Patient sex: M
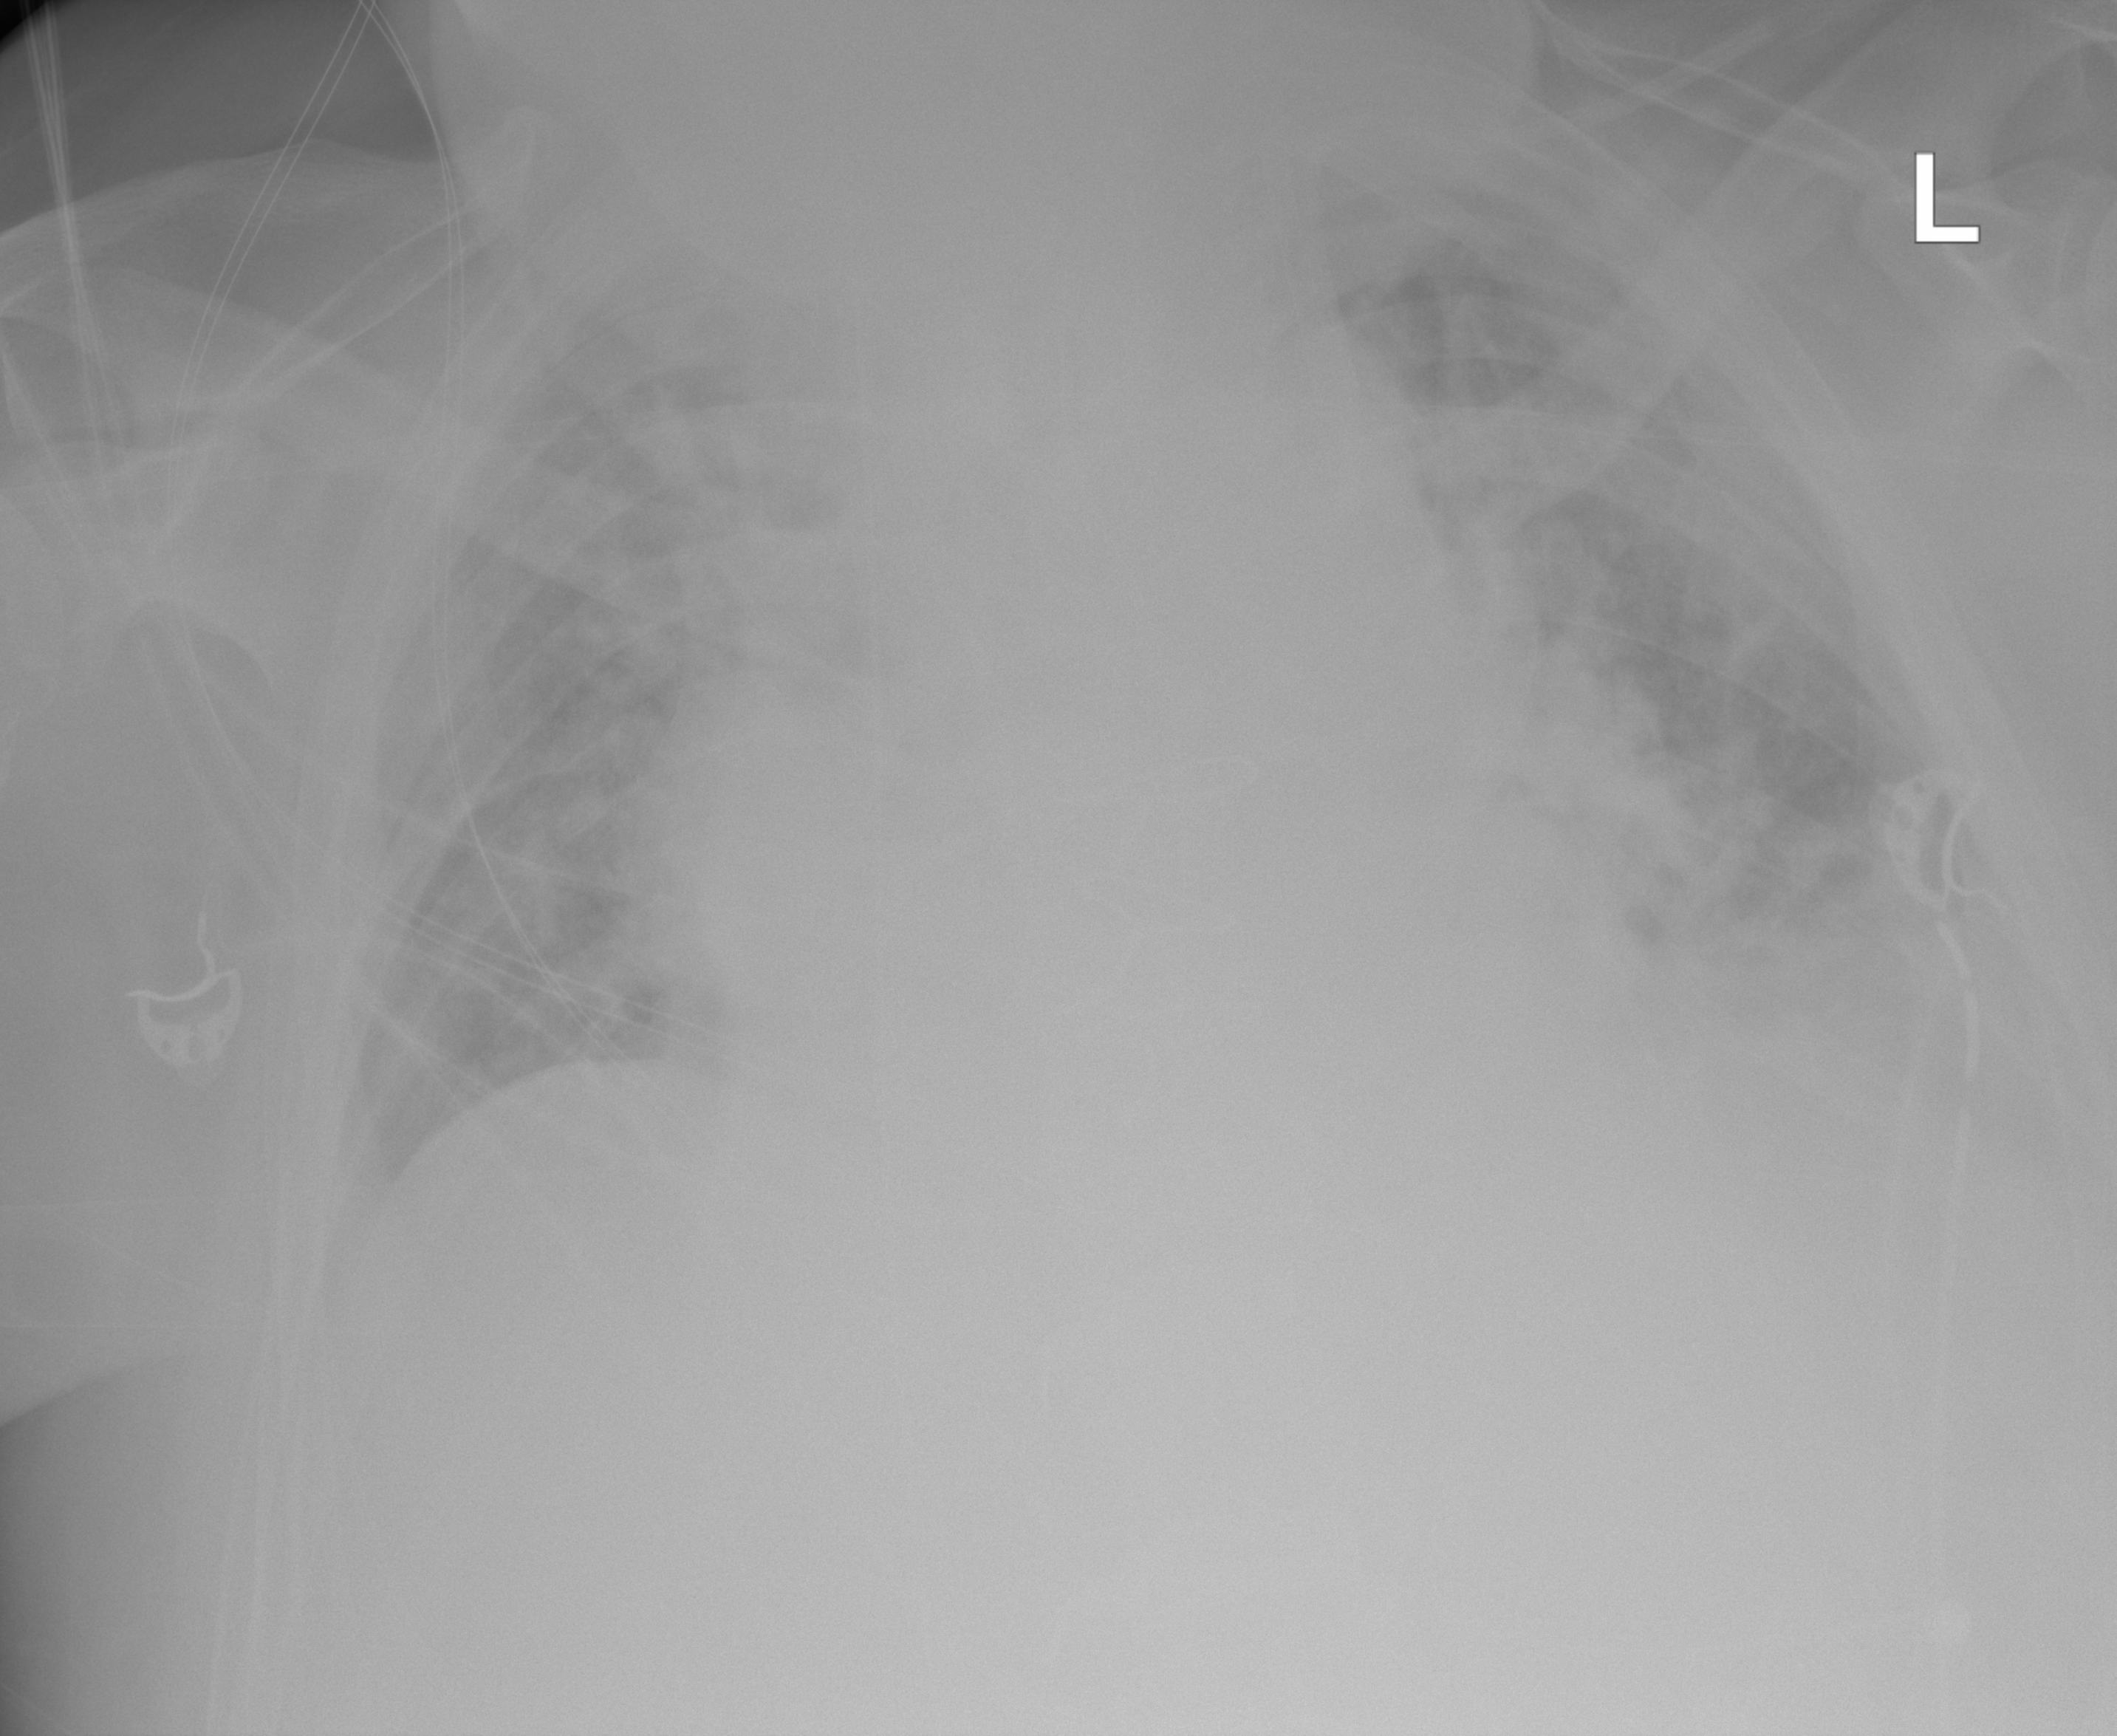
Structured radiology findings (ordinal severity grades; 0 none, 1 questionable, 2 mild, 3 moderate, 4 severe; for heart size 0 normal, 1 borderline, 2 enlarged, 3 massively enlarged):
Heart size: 2
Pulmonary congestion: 2
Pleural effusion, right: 0
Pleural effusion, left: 2
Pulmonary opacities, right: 2
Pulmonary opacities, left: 2
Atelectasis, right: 0
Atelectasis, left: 2